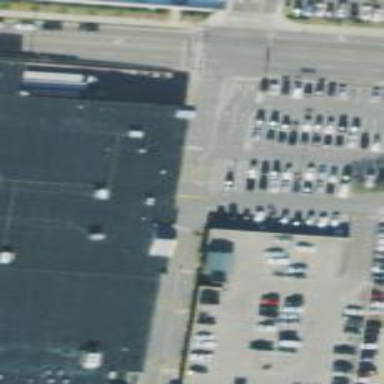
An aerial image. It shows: Multi-storey parking building.